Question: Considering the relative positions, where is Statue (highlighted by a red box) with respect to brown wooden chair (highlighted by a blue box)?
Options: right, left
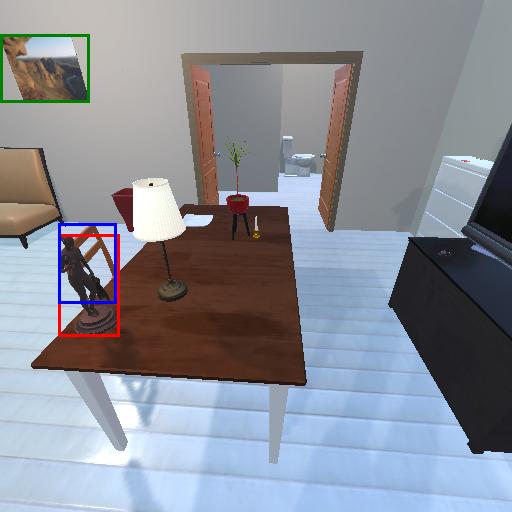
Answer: right